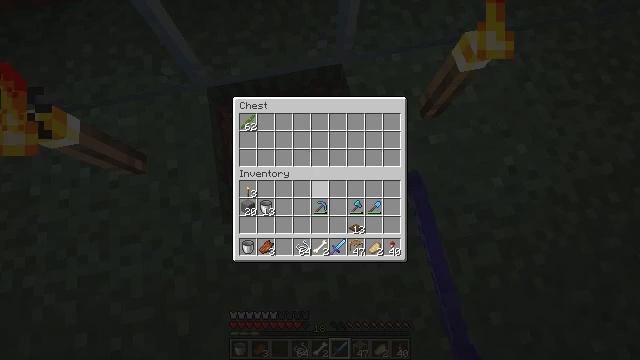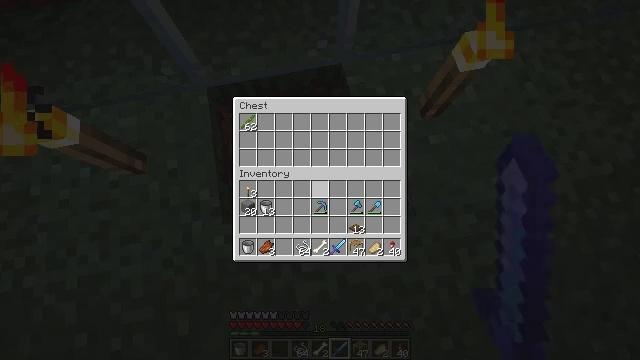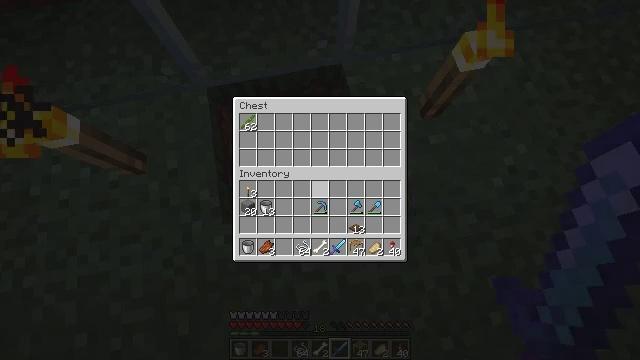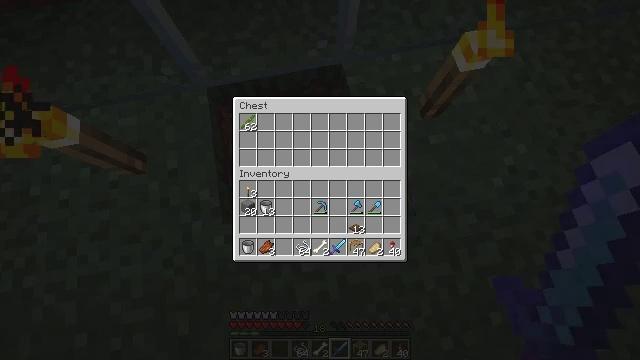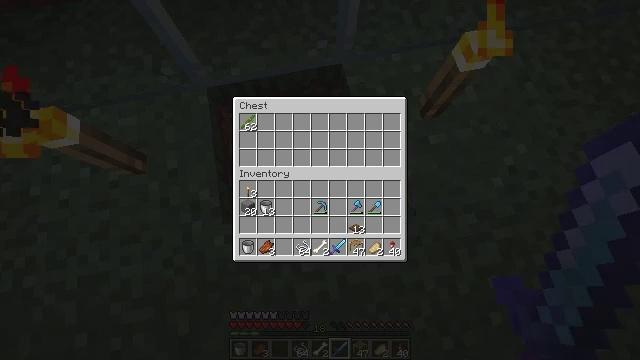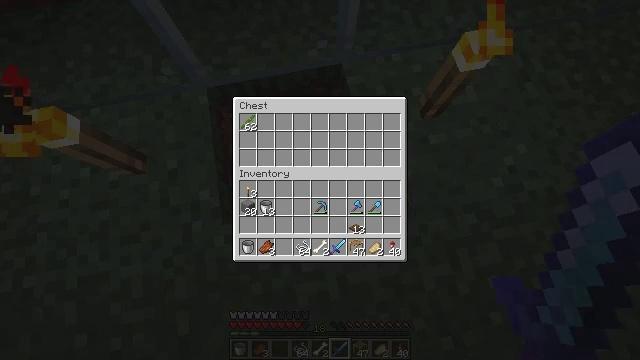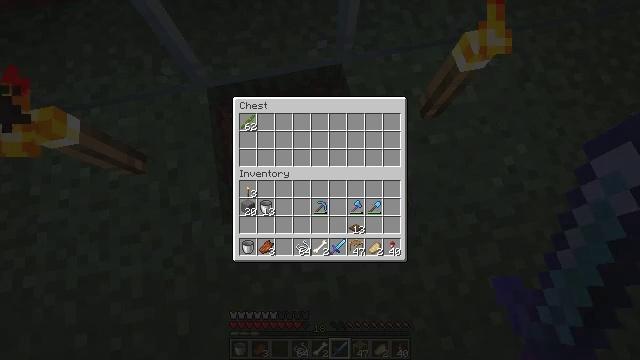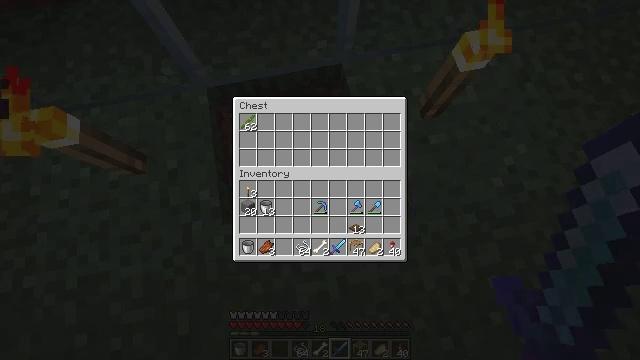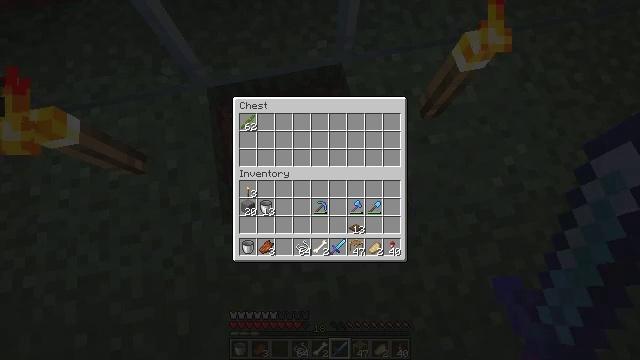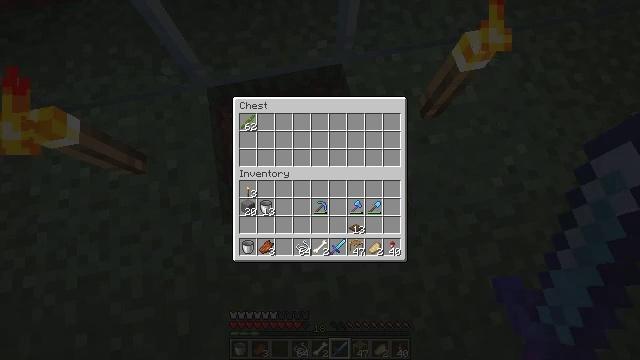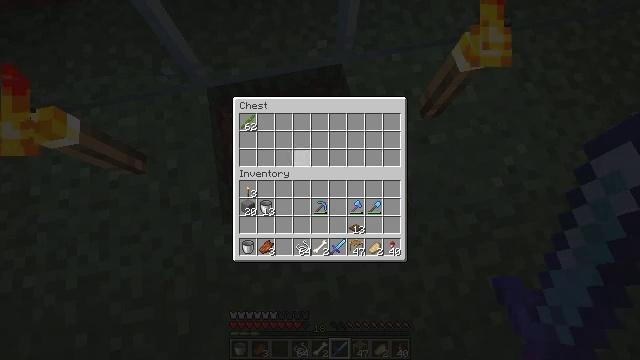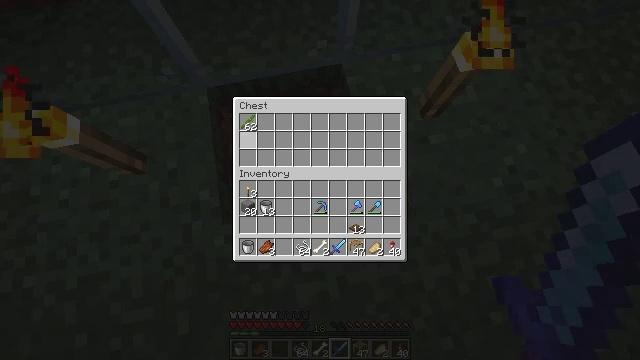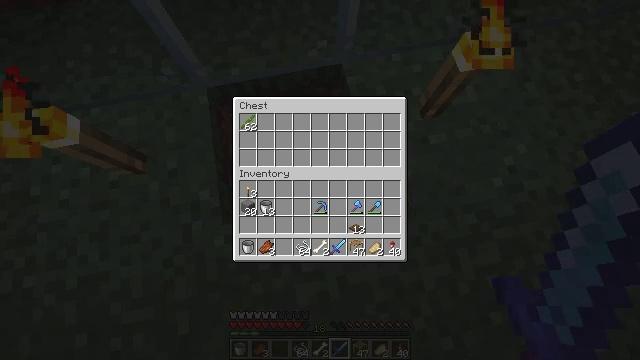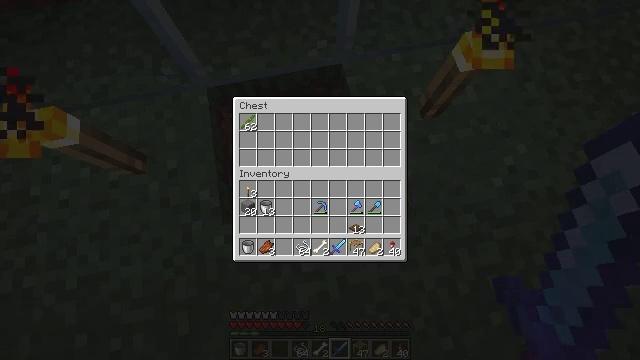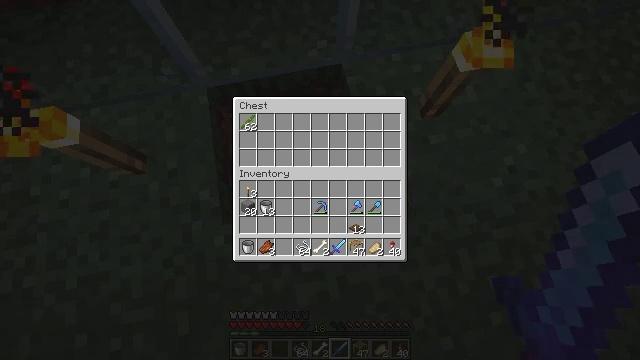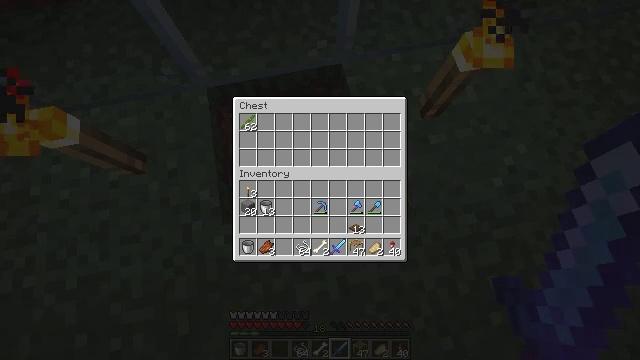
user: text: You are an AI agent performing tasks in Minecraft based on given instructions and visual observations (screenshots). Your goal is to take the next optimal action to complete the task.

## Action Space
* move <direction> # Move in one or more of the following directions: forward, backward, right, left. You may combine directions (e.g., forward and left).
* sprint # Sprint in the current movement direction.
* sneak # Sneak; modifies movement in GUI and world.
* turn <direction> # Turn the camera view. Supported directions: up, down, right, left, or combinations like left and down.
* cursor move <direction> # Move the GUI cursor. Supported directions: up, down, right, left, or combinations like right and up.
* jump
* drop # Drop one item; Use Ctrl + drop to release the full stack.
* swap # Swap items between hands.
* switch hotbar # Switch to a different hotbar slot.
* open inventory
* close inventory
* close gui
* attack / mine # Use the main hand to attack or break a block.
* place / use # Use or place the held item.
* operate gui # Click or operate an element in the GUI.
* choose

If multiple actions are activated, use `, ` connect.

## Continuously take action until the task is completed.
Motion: motion action
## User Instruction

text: Combine bamboo and string to craft scaffolding.
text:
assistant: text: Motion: no_op
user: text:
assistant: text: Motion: no_op
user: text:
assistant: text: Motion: no_op
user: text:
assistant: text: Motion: turn right
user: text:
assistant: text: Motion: no_op
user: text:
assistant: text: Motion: no_op
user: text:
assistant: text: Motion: no_op
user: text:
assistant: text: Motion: no_op
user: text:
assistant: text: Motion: no_op
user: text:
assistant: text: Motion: turn left and up
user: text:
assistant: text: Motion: turn left and up
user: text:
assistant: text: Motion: sneak, turn left and up
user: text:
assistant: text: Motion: sneak, turn left and up
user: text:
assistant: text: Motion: sneak
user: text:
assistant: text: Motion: sneak
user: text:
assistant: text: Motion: sneak
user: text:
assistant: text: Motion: sneak, turn right
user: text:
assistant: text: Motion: sneak, turn right
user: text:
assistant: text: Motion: sneak
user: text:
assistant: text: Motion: sneak
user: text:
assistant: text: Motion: sneak
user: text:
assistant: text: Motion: sneak, attack / mine
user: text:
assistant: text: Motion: sneak, attack / mine
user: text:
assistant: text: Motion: sneak
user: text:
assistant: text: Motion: sneak
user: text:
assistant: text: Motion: sneak
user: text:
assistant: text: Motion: sneak
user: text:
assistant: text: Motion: sneak
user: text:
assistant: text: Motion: no_op
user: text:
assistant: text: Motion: no_op